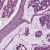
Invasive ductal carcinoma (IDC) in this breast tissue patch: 1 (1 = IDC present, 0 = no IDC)